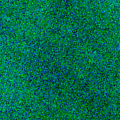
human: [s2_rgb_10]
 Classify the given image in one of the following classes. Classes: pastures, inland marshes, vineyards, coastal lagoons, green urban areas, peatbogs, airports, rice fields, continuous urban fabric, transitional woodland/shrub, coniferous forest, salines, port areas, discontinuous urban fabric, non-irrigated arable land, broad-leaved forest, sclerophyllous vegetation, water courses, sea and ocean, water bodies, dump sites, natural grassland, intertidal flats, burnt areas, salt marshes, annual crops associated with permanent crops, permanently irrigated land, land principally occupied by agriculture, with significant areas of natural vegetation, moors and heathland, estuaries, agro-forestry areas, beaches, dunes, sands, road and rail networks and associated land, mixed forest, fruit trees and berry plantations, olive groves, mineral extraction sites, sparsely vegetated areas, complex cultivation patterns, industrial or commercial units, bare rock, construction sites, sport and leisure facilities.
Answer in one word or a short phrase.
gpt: sea and ocean